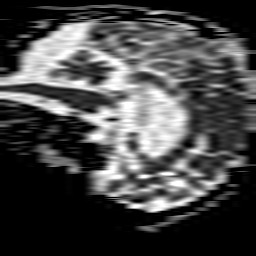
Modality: ADC
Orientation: sagittal
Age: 80
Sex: male
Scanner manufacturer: philips
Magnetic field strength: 1.5 T
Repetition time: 3.639 s
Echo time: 0.09255 s